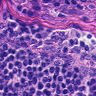
Metastatic tissue present: no